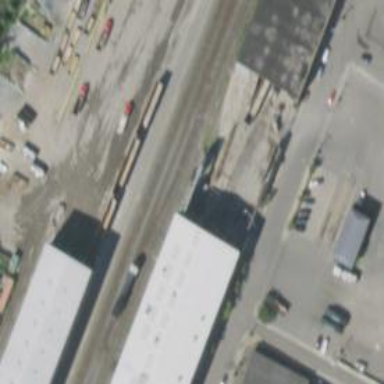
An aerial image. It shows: Railway yard.